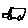
Label: car